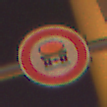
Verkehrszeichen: VerbotFahrzeugeWassergefaehrdenderLadung
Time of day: Night
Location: Outdoor (Urban)
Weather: Clear
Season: NotSpecified
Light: Artificial